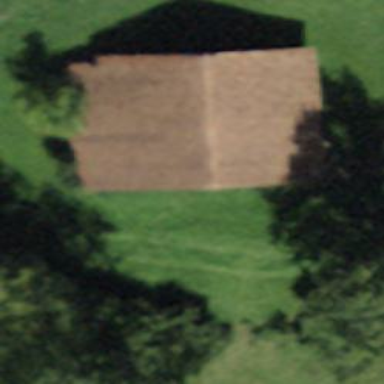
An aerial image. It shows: Rural barn.